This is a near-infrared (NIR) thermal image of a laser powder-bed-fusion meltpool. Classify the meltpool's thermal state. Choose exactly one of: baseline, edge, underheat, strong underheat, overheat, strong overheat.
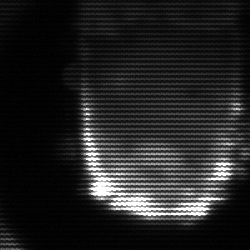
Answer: baseline